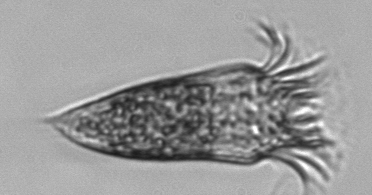
Label: Strombidium_conicum